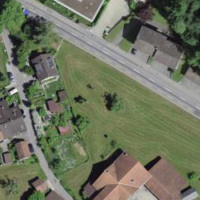
EUNIS habitat code: 55
Species observed at this site:
Aruncus dioicus
Filipendula ulmaria